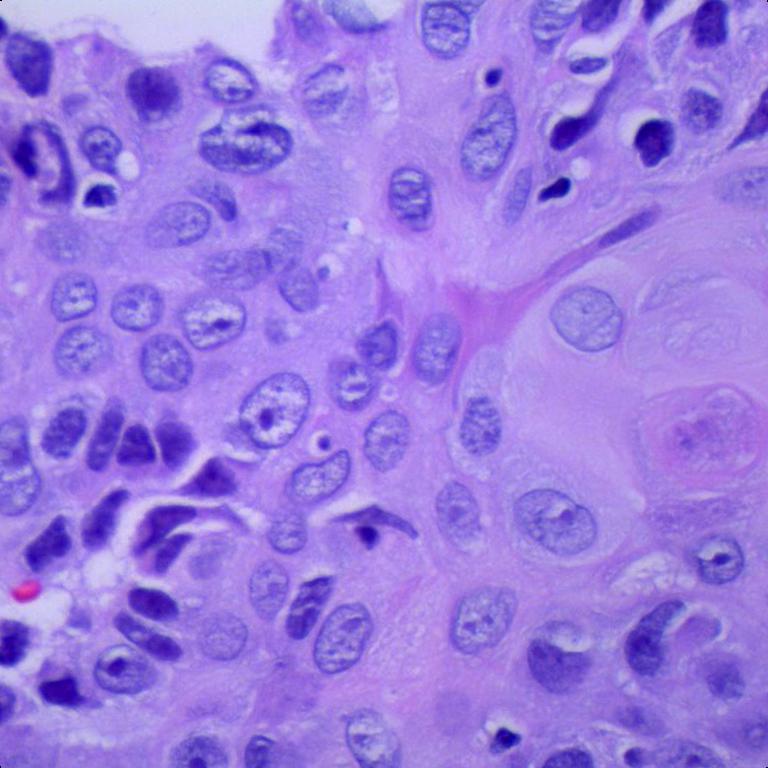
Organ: lung
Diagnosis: squamous carcinomas